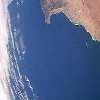
Label: water